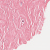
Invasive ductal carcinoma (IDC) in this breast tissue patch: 0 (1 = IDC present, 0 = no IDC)